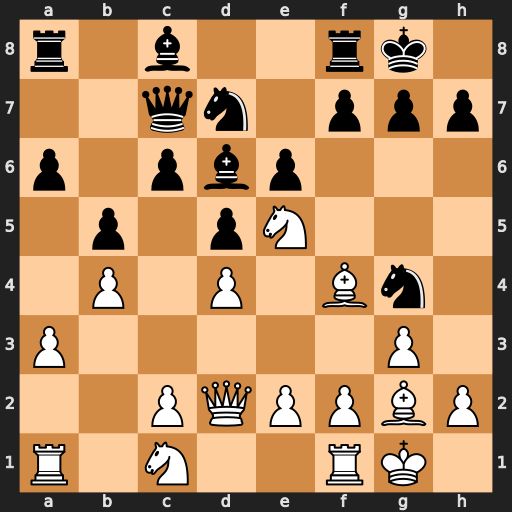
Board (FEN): r1b2rk1/2qn1ppp/p1pbp3/1p1pN3/1P1P1Bn1/P5P1/2PQPPBP/R1N2RK1
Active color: w
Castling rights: -
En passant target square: -
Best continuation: Nxg4